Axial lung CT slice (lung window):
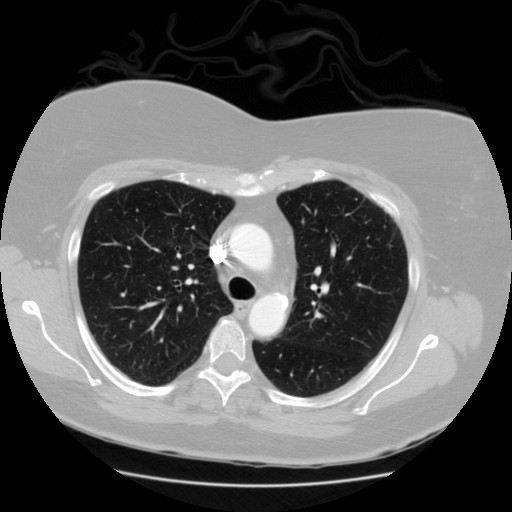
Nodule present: no